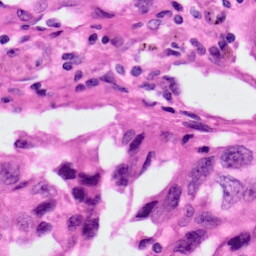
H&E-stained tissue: Lung